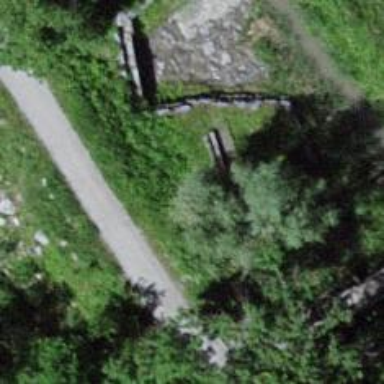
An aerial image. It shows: Bench.